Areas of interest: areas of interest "Clothing, Shoes, Hats and Leather Goods Store"
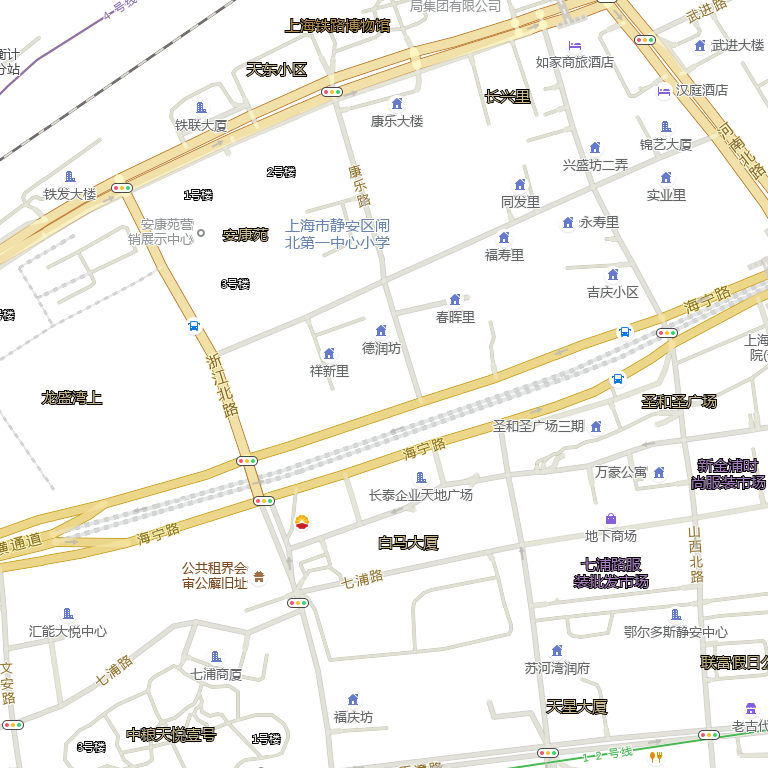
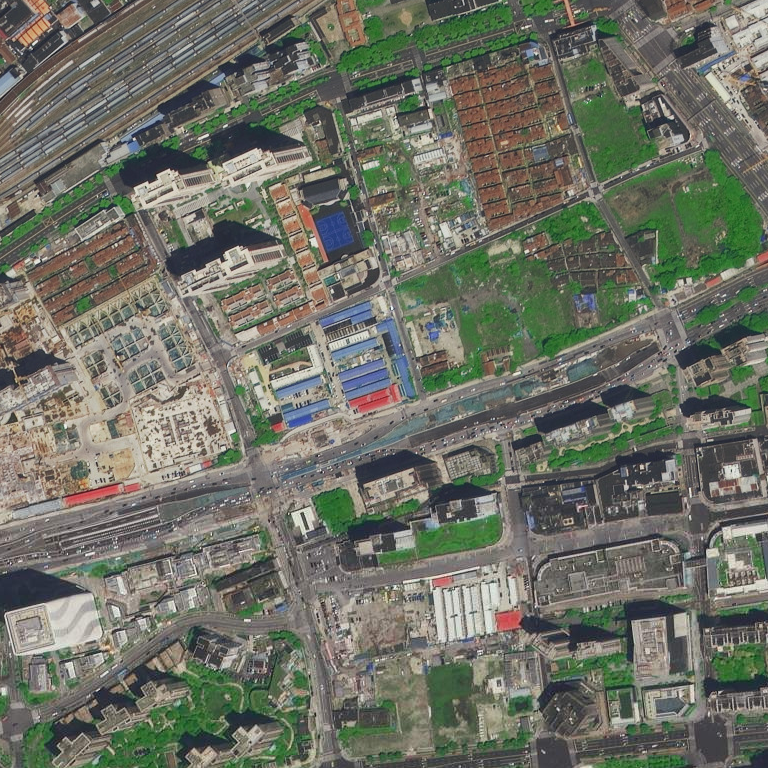